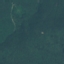
Land use / land cover: Forest